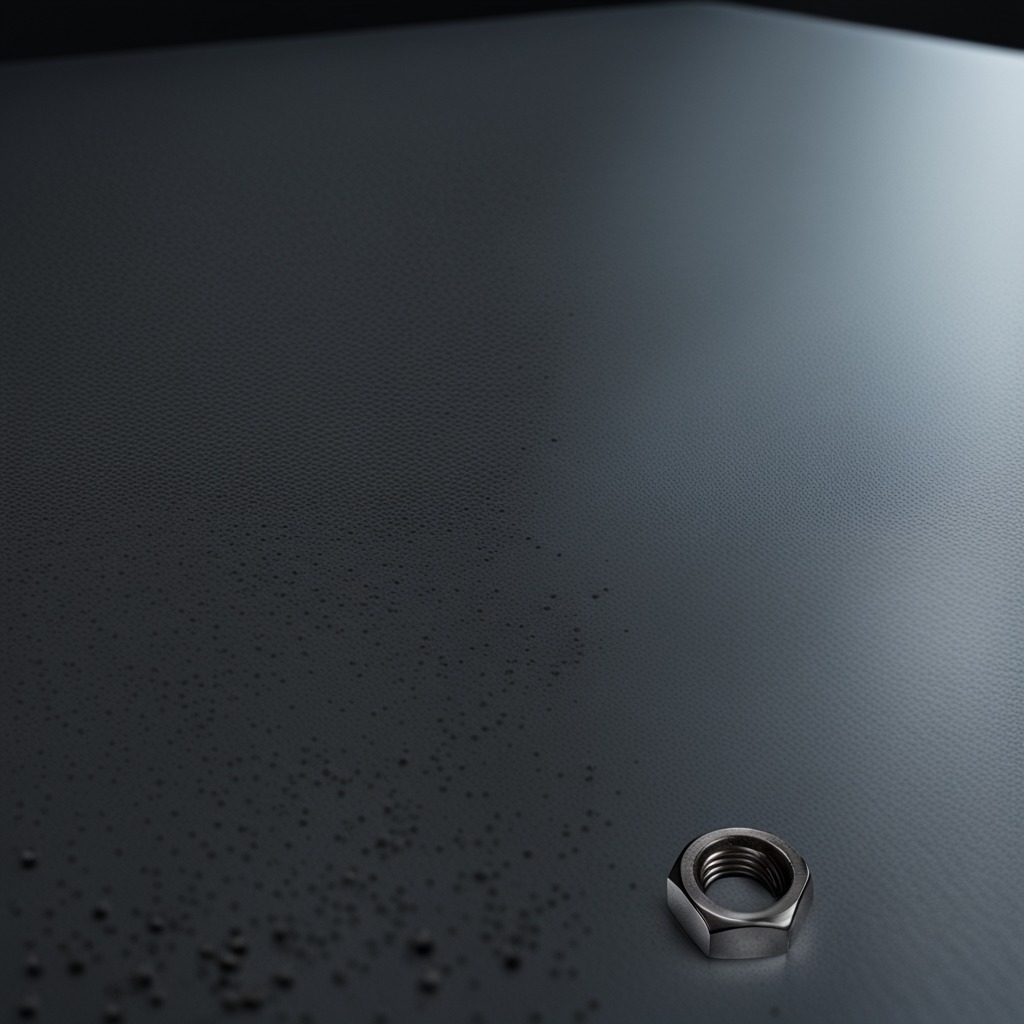
A metal nut is lying on a clean granite table inside a workshop at night dim ambient light soft shadows worn but